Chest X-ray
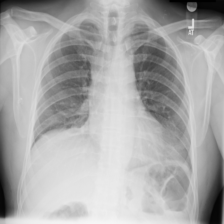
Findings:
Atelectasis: negative
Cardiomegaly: negative
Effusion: negative
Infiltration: negative
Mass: negative
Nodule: negative
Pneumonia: negative
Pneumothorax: negative
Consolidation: negative
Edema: negative
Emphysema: negative
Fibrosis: negative
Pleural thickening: negative
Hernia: negative